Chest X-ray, PA view. Patient: 66 years old, sex F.
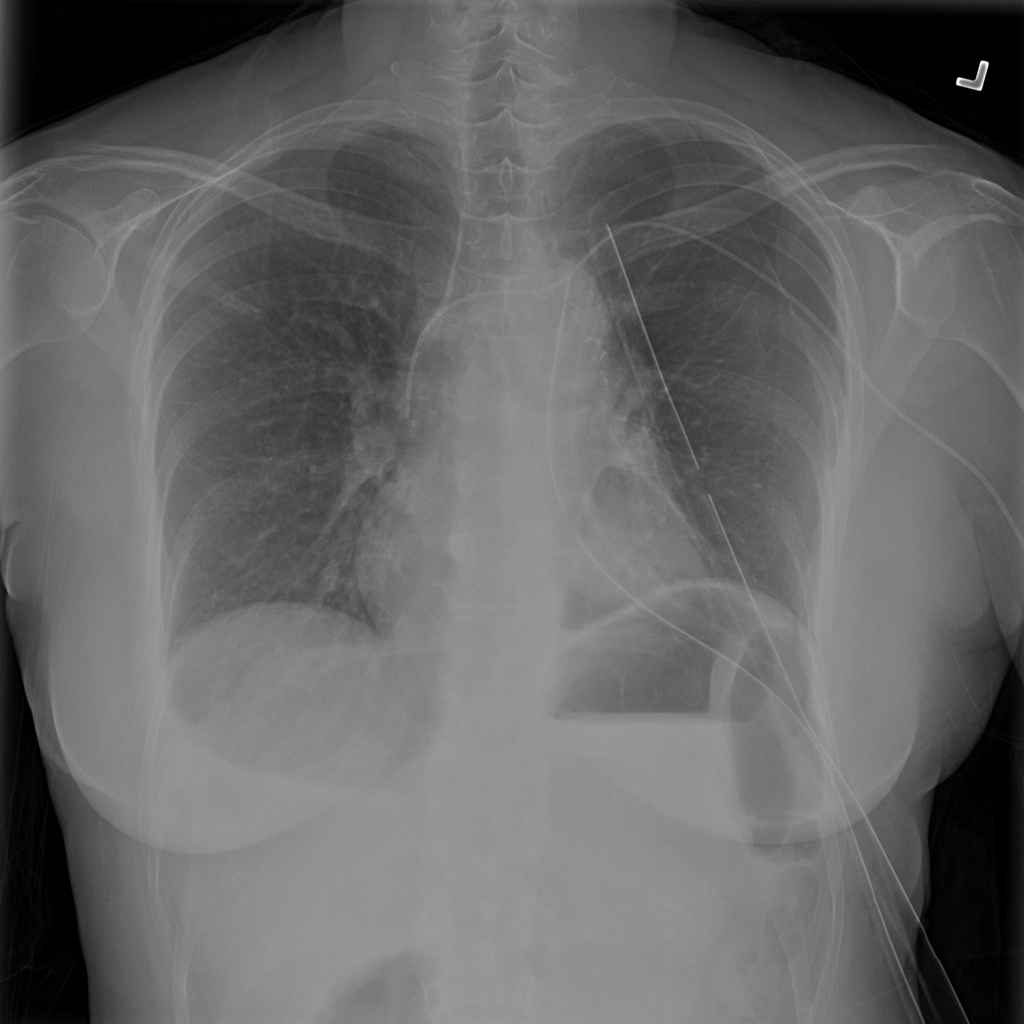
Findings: No Finding